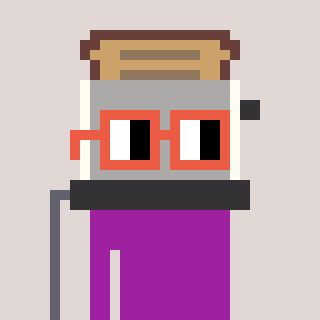
a pixel art character with square orange glasses, a toaster-shaped head and a magenta-colored body on a warm background